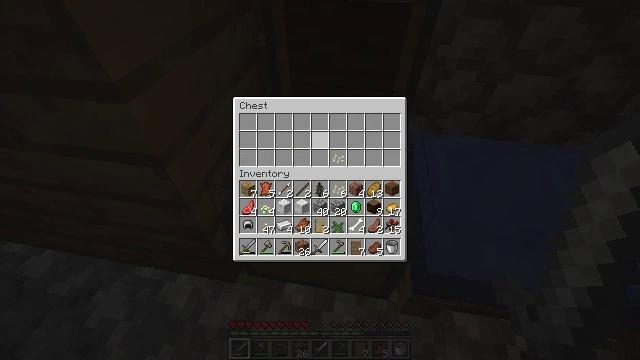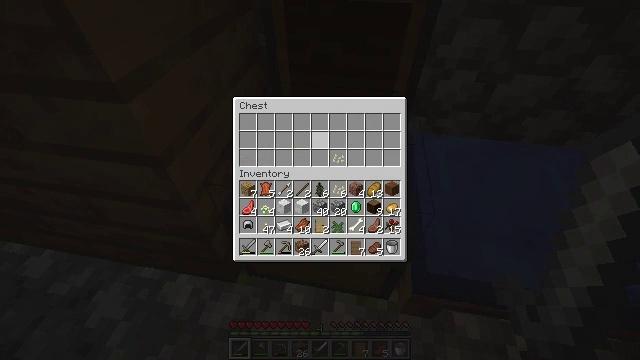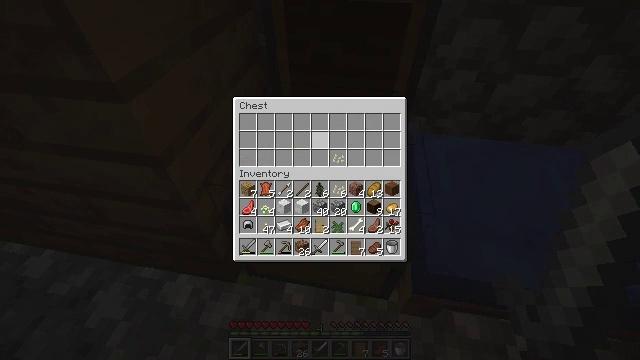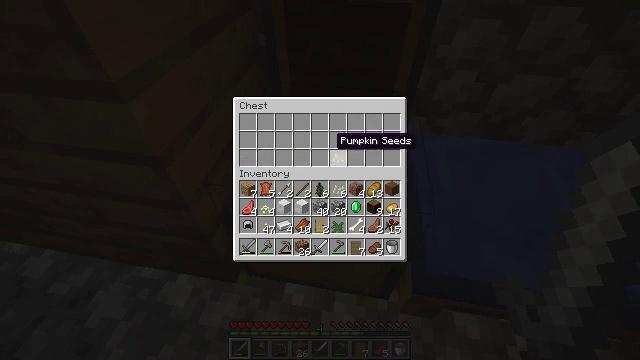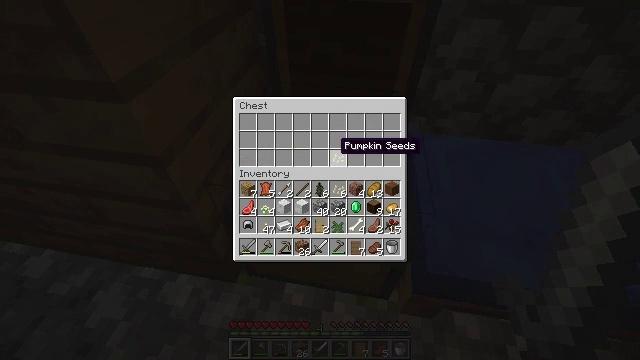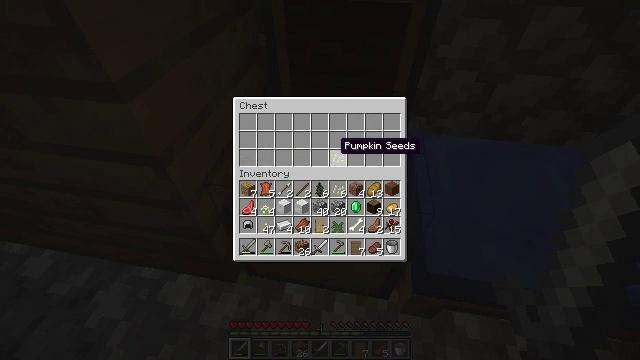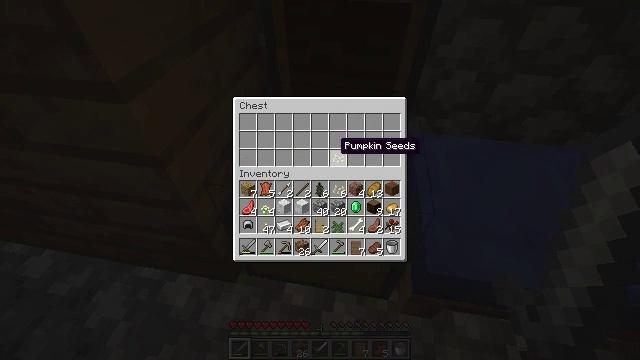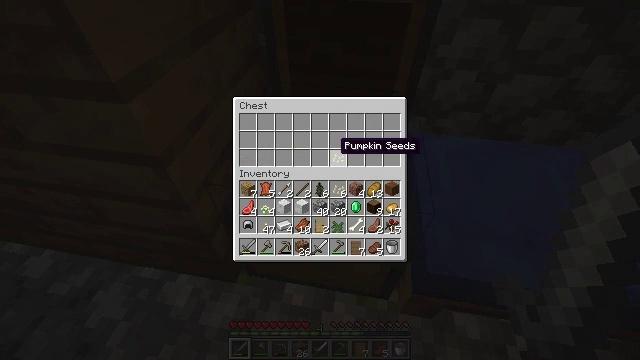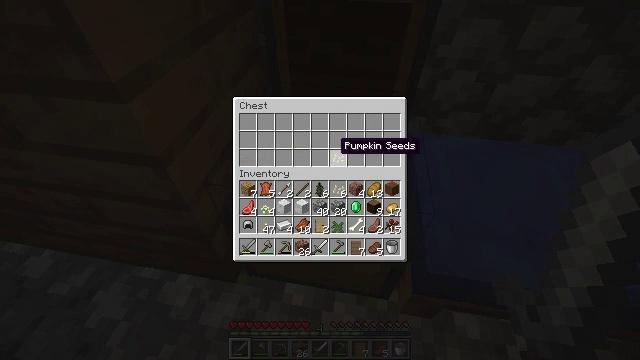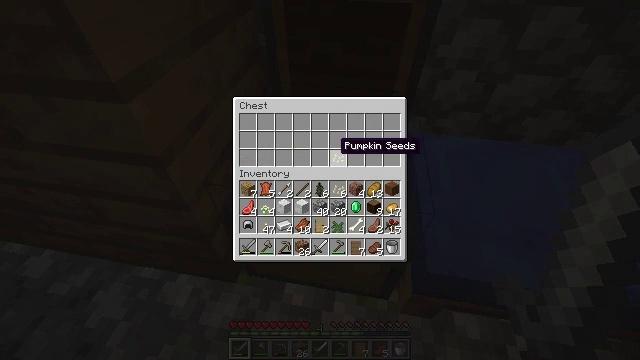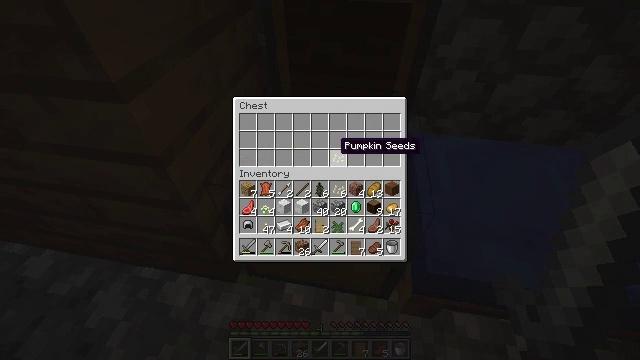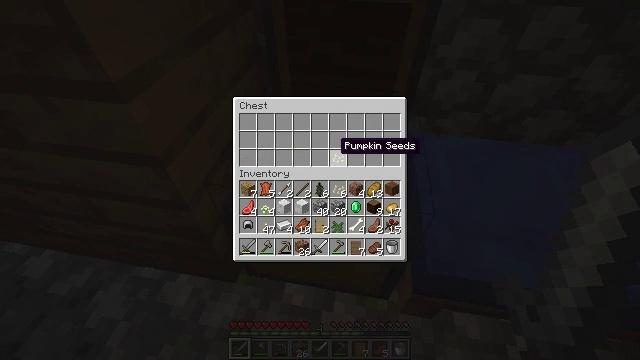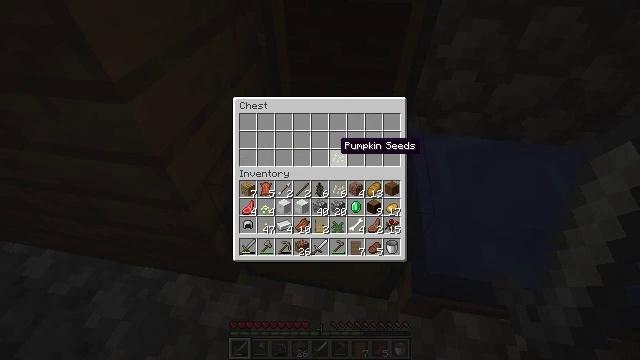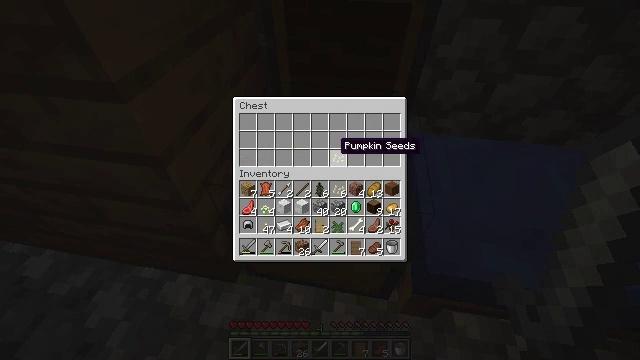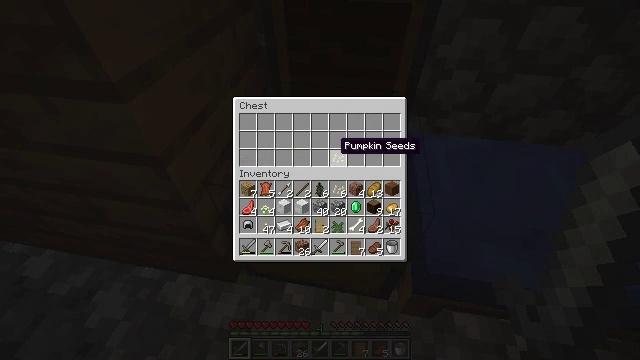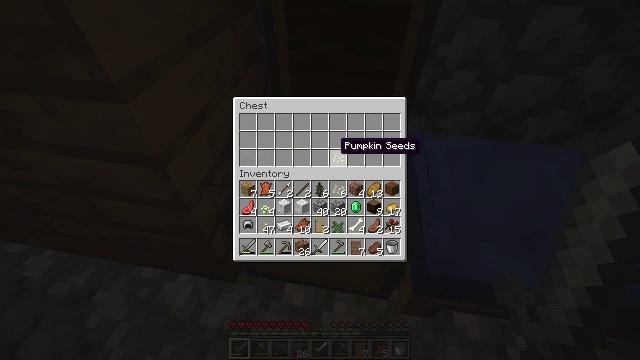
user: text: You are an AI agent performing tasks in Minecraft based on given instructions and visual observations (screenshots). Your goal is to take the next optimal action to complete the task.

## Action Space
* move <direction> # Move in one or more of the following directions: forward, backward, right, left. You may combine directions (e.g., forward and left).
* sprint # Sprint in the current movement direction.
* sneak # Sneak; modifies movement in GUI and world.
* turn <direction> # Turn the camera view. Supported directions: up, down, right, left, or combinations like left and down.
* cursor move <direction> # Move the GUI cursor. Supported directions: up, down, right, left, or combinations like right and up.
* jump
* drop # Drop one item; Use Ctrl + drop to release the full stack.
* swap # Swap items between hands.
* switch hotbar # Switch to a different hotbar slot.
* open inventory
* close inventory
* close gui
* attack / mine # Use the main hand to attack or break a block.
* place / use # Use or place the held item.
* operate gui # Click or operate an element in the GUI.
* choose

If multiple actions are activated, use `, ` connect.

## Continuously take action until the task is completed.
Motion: motion action
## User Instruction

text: Reclaim the spruce door from a structure.
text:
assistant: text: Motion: sneak, cursor move right
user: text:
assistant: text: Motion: sneak
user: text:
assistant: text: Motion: sneak
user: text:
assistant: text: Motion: sneak
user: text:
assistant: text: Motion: sneak
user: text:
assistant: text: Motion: sneak
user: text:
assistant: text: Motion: sneak
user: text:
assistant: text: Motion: sneak
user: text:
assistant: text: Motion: sneak
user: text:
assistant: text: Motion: sneak
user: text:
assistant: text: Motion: sneak
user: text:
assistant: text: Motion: sneak
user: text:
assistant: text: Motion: sneak
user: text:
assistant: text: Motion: sneak
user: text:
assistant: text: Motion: sneak
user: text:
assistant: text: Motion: sneak
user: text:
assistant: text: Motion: sneak
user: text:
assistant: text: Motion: sneak
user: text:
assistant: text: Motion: sneak
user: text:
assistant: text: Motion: sneak
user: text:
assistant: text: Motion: sneak
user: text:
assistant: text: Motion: sneak
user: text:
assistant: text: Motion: sneak
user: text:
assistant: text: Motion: sneak
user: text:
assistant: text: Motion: sneak, operate gui
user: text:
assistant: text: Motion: sneak, operate gui
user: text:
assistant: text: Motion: sneak, operate gui
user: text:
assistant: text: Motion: sneak
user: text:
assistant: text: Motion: sneak
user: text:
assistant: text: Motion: sneak, cursor move left and up